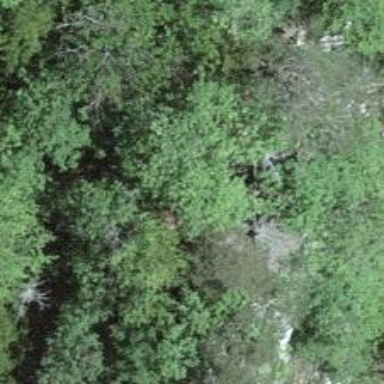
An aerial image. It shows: Cliff in nature.